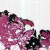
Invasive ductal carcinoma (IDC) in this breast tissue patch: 0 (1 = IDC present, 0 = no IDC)